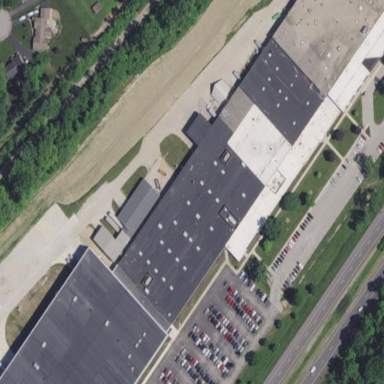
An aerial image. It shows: Industrial building.